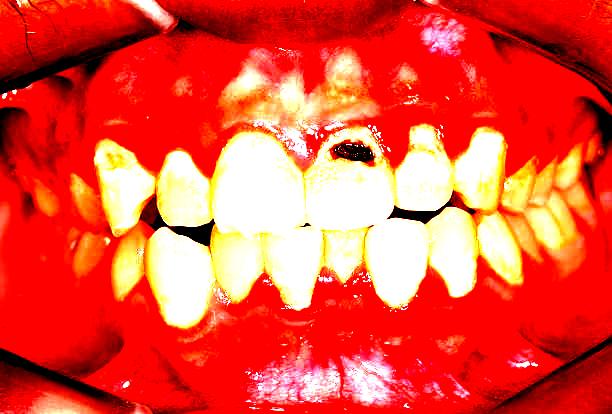
Condition: Gingivitis